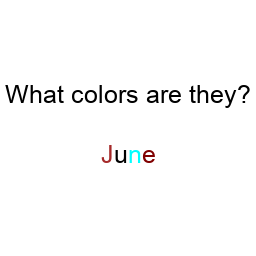
Color: brown, black, cyan, maroon
Background color: white
Question text color: black